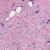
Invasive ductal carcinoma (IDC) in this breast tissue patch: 1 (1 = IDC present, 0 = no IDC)